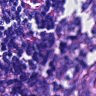
Metastatic tissue present: no